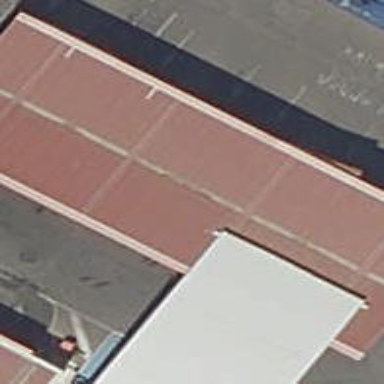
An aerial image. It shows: Fuel station with roof.